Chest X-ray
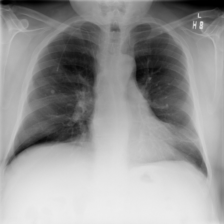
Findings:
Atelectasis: negative
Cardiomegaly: negative
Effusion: negative
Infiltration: negative
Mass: negative
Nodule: negative
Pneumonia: negative
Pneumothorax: negative
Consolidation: negative
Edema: negative
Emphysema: negative
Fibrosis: negative
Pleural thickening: negative
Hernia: negative